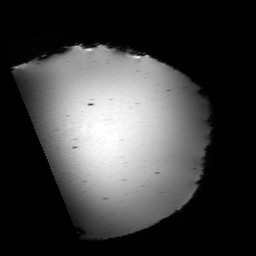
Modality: SWI
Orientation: sagittal
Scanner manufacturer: siemens
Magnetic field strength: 3 T
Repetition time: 0.03 s
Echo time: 0.02 s